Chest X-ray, PA view. Patient: 57 years old, sex F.
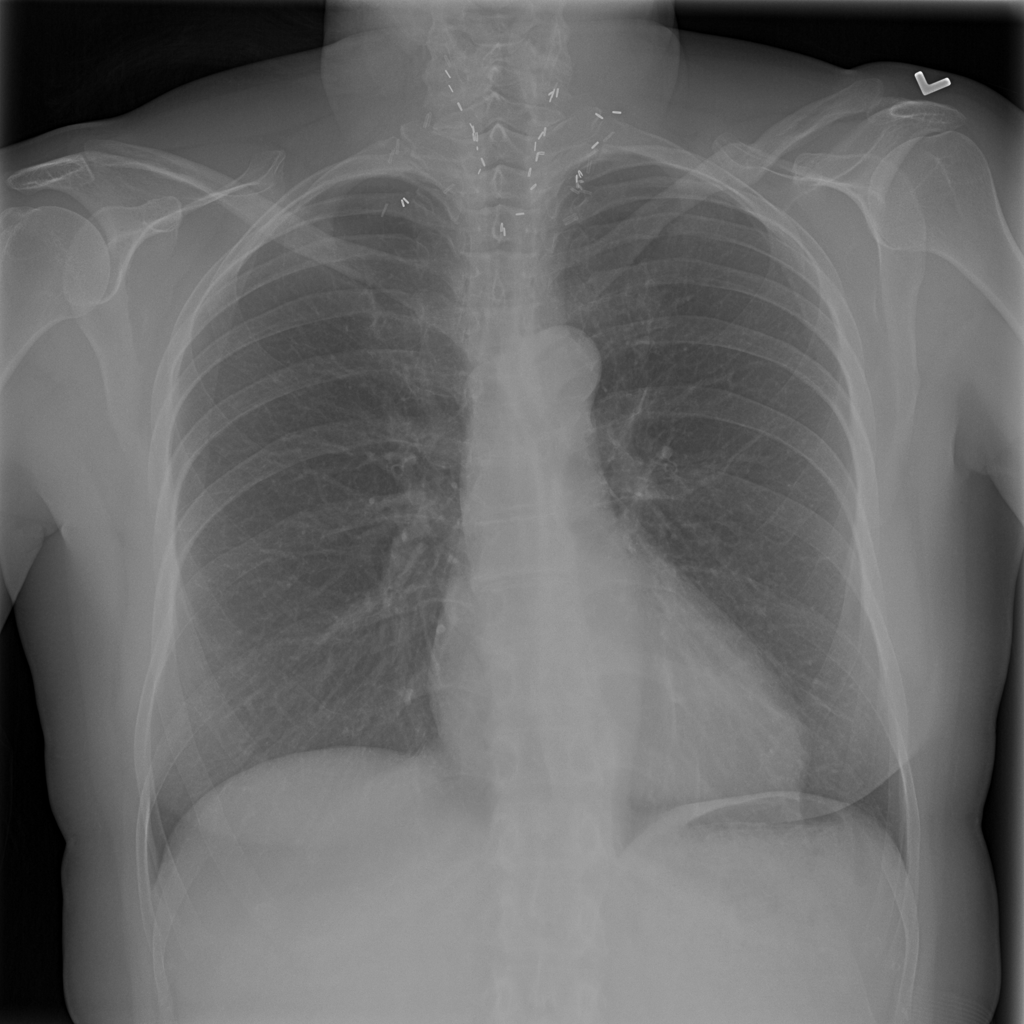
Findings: Infiltration